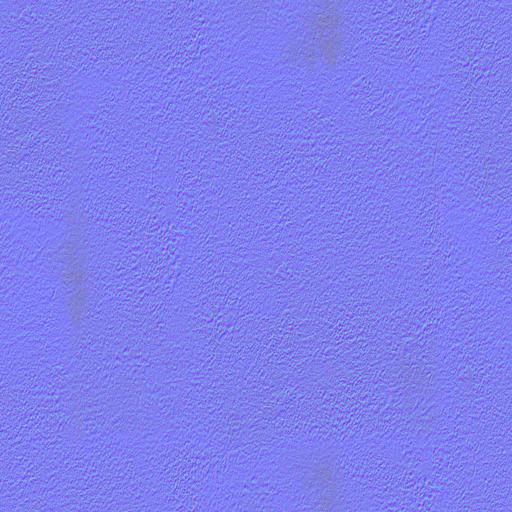
paint painted plaster white